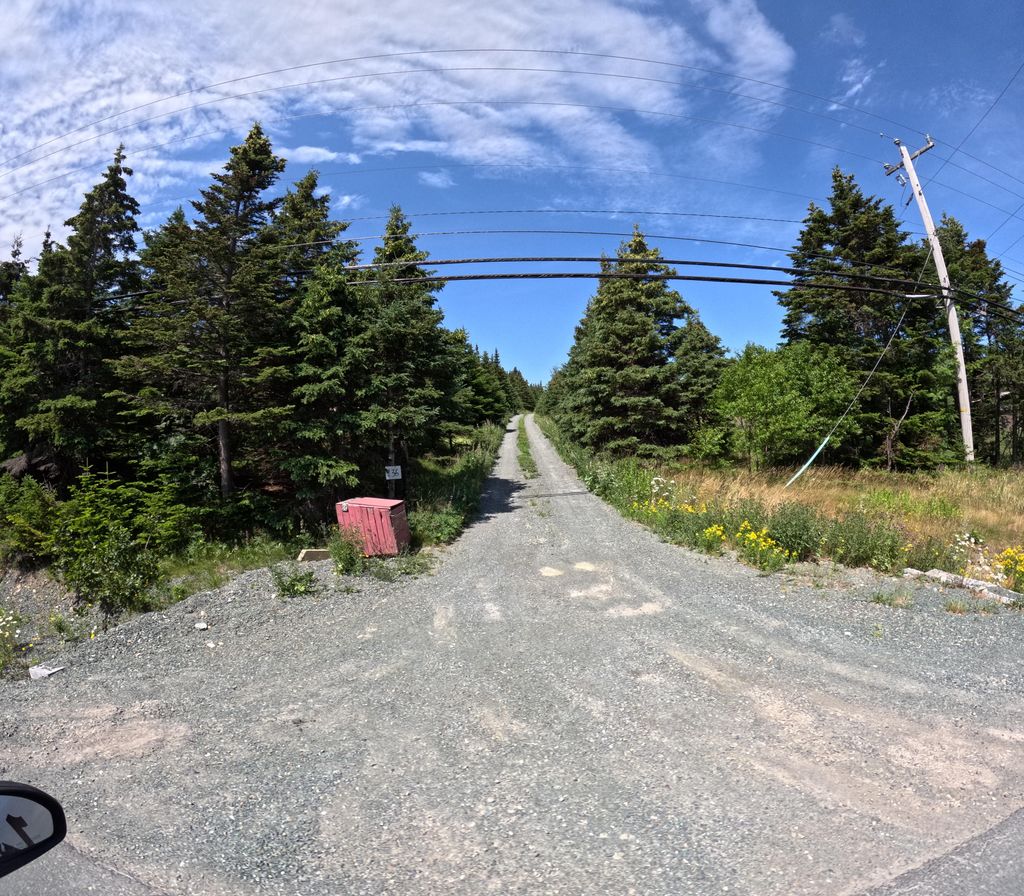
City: st_johns